Question: Observe the following screenshot:

How do I anchor UIView a few pixel off the middle point using Autoresizing Mask so that it is always 20px to the left of the middle point?
I have tried setting the 'autoresizingMask' property to 'UIViewAutoresizingFlexibleLeftMargin | UIViewAutoresizingFlexibleRightMargin' and it's not really doing it.
I did manage to do it if I wrap the view in another bigger view that fills the entire screen and doesn't resize at all. But is there a way to do it without an additional view?
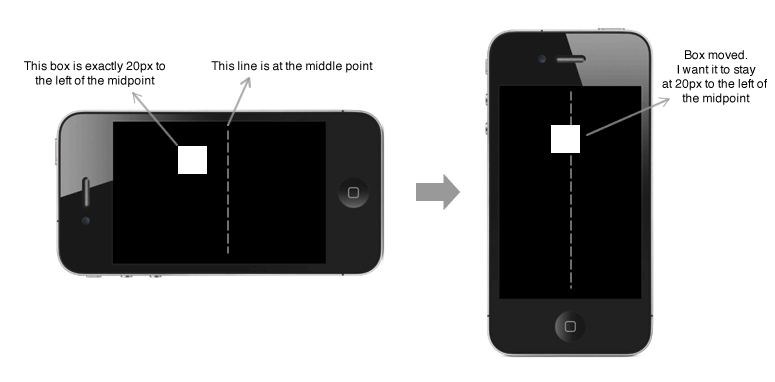
Answer: Autoresizing masks don't handle this case very well, as you've already discovered. They work great if you want to keep something a fixed distance from its superview or proportionally resizing/repositioning somewhere in the middle. You can do a surprising amount with just those options, but off-center anchoring is not something you can do easily
If you want do this with autoresizing masks, you'll need to put your box inside another empty 'UIView', one that is in a more convenient position for autoresizing masks. It will look like this.
Here's what you've got right now:
'''
center
|
|---------------------------------------------------| <-- The main parent view
|-----| <-- your view
'''
What you want is this:
'''
center
|
|---------------------------------------------------| <-- The main parent view
|--------------------| <-- The new view, centered in the parent
|-----| <-- your view
'''
The new view should be completely transparent, have a fixed width, and a flexible distance from both sides of the parent view. It should be wide enough to fully contain the off-center box, and no wider. If it is positioned exactly in the center of the main parent view, it will stay centered no matter what happens to the size of the parent view.
Then add your box as a subview of the new view, with a fixed width and fixed distance from the left edge of the parent. Now, using only autoresizing masks, your view will stay where you want it.
A simpler option might be to override '-layoutSubviews' on your view, or '-viewDidLayoutSubviews' on your controller (available iOS 5.0 and later) and just manually position the view. But you asked how to do it with autoresizing masks, so that's what you got. Without adding an extra view, there's no way to use autoresizing masks to get the positioning behavior you want.